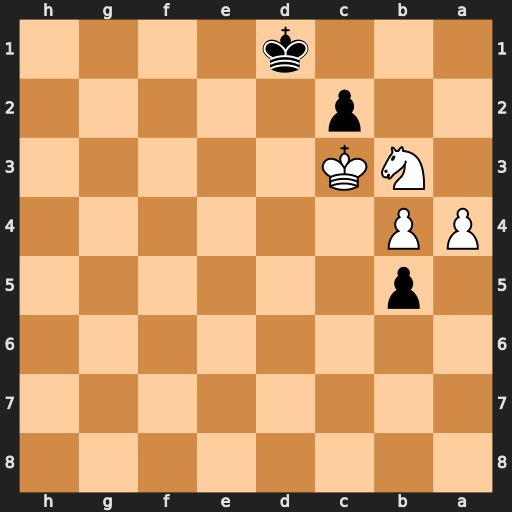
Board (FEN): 8/8/8/1p6/PP6/1NK5/2p5/3k4
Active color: b
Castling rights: -
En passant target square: -
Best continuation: bxa4 Nd4 c1=Q+